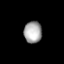
Tissue: lung
Cell type: Myeloid cells
Senescence score: 0.7658
Nuclear area (px): 384
Mean DAPI intensity: 165.586